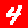
Digit: 4